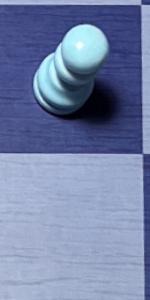
Label: Empty